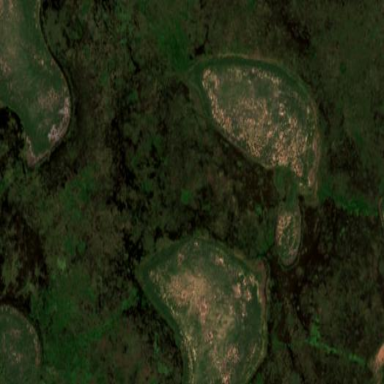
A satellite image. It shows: Island covered with scrub vegetation.